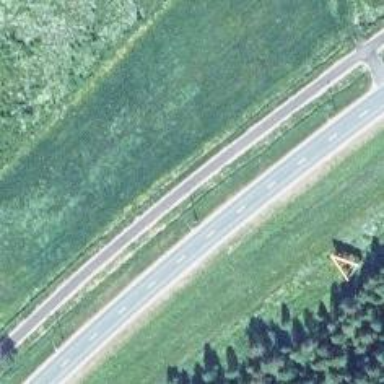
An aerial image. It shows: Asphalt cycleway.